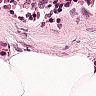
Metastatic tissue present: no